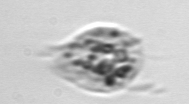
Label: Amoeba